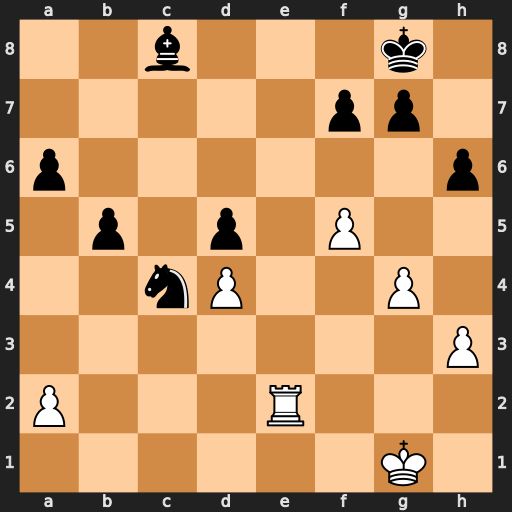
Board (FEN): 2b3k1/5pp1/p6p/1p1p1P2/2nP2P1/7P/P3R3/6K1
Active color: w
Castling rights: -
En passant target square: -
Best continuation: Re8+ Kh7 Rxc8